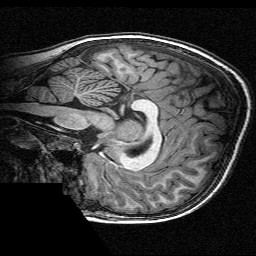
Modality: T1w
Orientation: sagittal
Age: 10
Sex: female
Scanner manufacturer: siemens
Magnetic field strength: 3 T
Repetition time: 2.3 s
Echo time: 0.00336 s